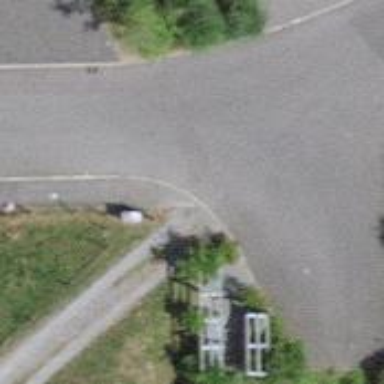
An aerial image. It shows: Kerb serving as barrier.